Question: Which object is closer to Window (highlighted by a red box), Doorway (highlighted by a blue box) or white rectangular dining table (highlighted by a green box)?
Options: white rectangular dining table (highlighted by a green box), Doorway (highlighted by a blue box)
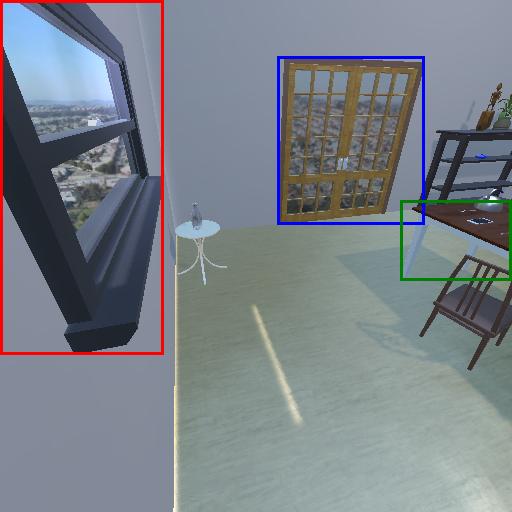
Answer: white rectangular dining table (highlighted by a green box)